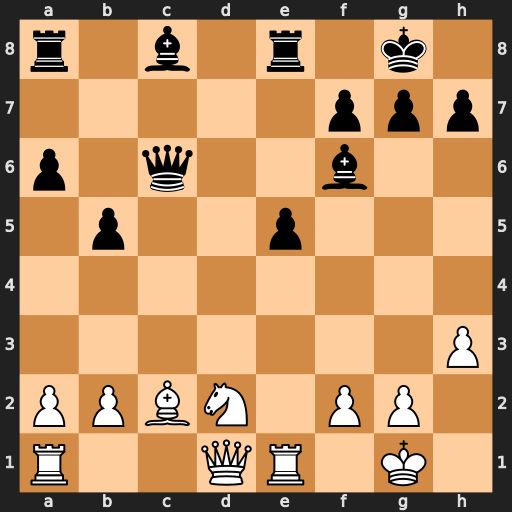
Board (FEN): r1b1r1k1/5ppp/p1q2b2/1p2p3/8/7P/PPBN1PP1/R2QR1K1
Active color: w
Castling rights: -
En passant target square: -
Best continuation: Be4 Qb6 Bxa8